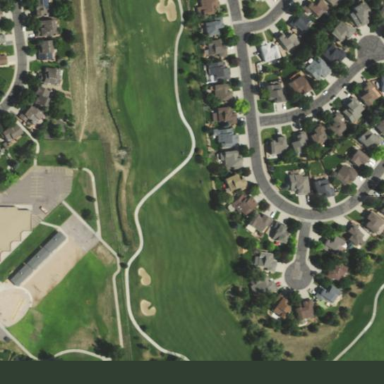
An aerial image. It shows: Rough area in golf course.